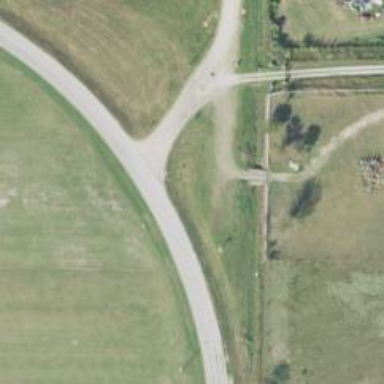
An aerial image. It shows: Tertiary road.